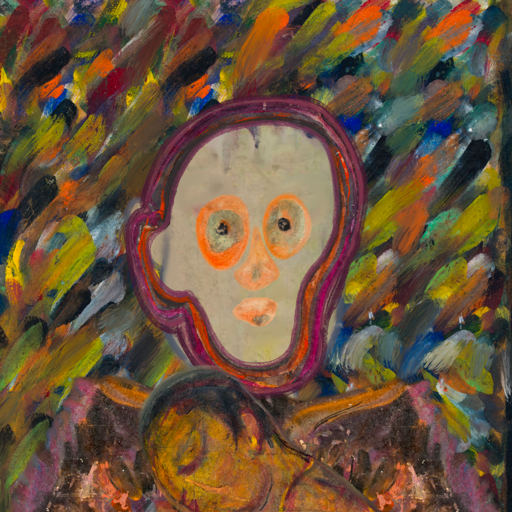
Background: An_Impression, Head And Neck Front: Hill_Girl, Face Front: Childish, Bust: Gypsy_Queen, Hair Front: Hypocrite, Head Accessory: Blank, Second Necklace: Blank, Necklace: Blank, Baby: GypsyMother_Baby